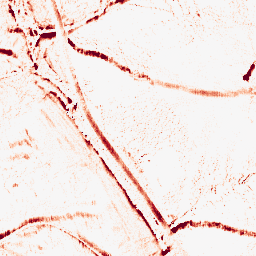
Category: morphological
Decomposition family: morphological_ellipse
Decomposition parameters: operation: opening
width: 10
height: 5
Upsampling method: bicubic
Upsampling parameters: scale: 4
Upsampling scale: 4